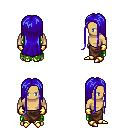
a pixel art fantasy rpg character, male body template, human, tanned skin, green tattered cape, robe skirt, blue extra-long hairstyle, gold gloves, gold boots, four views (front, back, left, right), 2x2 character sprite sheet, small pixel art, hard edges, no anti-aliasing